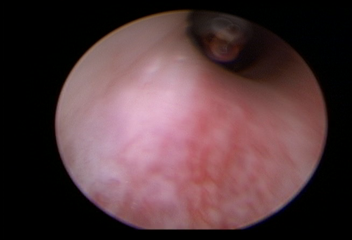
Modality: WLC
Class: Normal mucosa
Bladder cancer association: No